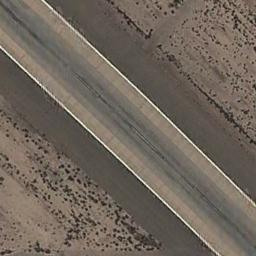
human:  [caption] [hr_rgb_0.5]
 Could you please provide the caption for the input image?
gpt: The grass is on either side of the runway .

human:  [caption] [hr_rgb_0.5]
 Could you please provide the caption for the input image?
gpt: The runway is on the bare land .

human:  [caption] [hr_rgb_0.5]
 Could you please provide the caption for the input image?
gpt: The runway goes through the clearing with some chaparrals .

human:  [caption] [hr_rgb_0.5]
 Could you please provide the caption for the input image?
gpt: Next to the runway is brown bare ground with white line markings on the runway .

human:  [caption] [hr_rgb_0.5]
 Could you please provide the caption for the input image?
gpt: There are brown bare land beside the runway .